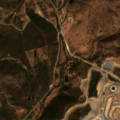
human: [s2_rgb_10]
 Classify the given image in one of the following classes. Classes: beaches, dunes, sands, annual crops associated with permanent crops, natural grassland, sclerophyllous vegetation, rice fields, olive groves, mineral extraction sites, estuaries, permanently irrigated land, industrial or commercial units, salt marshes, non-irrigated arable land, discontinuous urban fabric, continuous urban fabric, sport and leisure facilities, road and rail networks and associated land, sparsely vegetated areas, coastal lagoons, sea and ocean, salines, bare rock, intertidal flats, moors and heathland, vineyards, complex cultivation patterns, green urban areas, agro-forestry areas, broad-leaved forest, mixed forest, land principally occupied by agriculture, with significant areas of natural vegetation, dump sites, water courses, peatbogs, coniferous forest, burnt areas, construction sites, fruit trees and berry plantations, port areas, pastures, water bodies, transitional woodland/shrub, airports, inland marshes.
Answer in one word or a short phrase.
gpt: sport and leisure facilities, complex cultivation patterns, sclerophyllous vegetation, transitional woodland/shrub